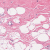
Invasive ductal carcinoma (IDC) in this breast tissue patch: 0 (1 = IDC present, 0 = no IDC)